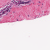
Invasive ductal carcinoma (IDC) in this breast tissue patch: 0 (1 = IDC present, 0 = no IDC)